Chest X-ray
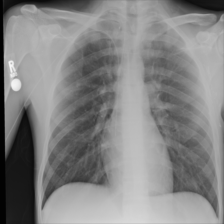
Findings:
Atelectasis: negative
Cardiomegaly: negative
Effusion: negative
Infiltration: negative
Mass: negative
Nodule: negative
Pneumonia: negative
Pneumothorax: negative
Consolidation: negative
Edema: negative
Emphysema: negative
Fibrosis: negative
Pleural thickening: negative
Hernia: negative